Interaction volume radius: 5 \u00c5
Interaction volume height: 15 \u00c5
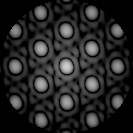
Disorder parameter: 0.008718